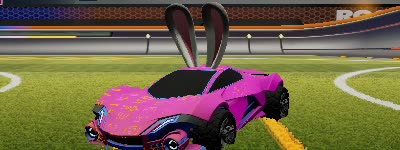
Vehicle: werewolf